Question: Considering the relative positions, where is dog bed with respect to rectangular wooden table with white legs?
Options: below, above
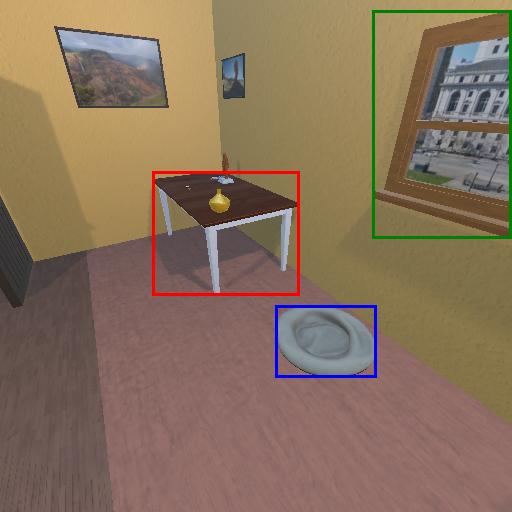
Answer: below